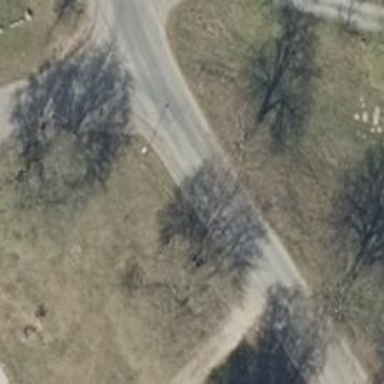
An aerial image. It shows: Asphalt road classified as tertiary.